Question: I have a TreeView, which starts at 'To Do List' header, when you Expand that there is 'Audit' and 'Error' and then finally you Expand them their would be all different kinds of things that needs Auditing.
How do create a method for when someone clicks on something inside 'Audit'
'''
private void MyTreeView_MouseDown(object sender, MouseButtonEventArgs e)
{
}
'''
This method starts when you just click anywhere on the TreeView.
I want it so when I Expand 'To Do List' and also Expand 'Audit' or 'Error' the method doesn't start. I only want the method to activate when they click something inside 'Audit'.
EDIT:

The highlighted value is the one I want the method to trigger when clicked.
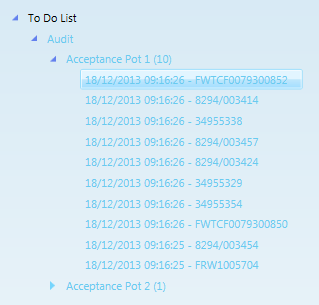
Answer: I would do this in the 'SelectionChanged' handler, however I can't imagine it being in 'MouseDown' would be any different for this:
'''
// initialise entityTask here if needed outside of the scope of the try/catch
try
{
cAuditTaskEntity entityTask = (cAuditTaskEntity)tvTasks.SelectedItem;
... your logic here ...
}
catch(InvalidCastException invEx)
{
// do nothing here, another type of task has been selected, cErrorTaskEntity for example
}
catch(Exception ex)
{
throw new Exception("something else went wrong!", ex);
}
'''
If possible I would recommend an inheritance structure, this would prevent the need for a try/catch. As you could do a check on which child class is in use. This might not be possible here, but I'd recommend keeping it in mind for future projects.